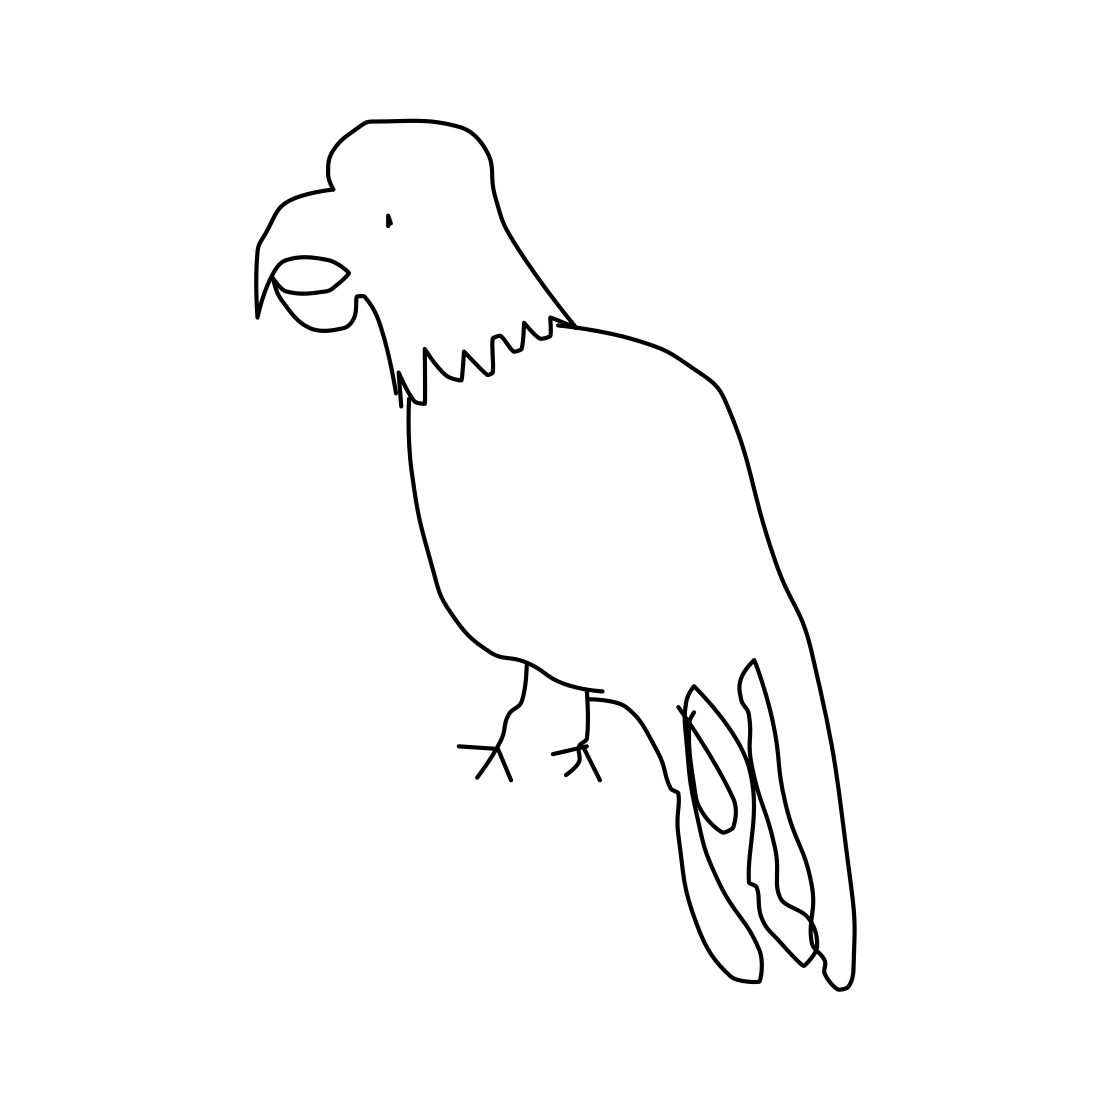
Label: parrot